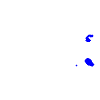
Particle: electron